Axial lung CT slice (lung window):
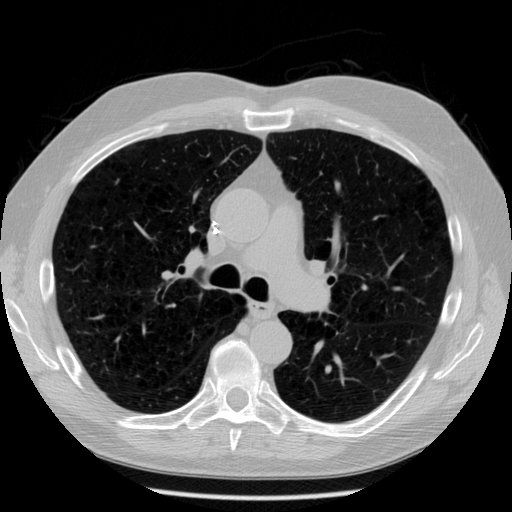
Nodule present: no